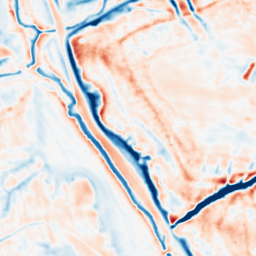
Category: multiscale
Decomposition family: dog_multiscale
Decomposition parameters: sigma_ratio: 1.4
n_scales: 5
base_sigma: 1
Upsampling method: cubic_catmull_rom
Upsampling parameters: scale: 4
Upsampling scale: 4